Question: I'm making a little app which sorts websites by groups - where the groups appear as tabs in the tabbable navigator (twitter bootstrap). The premise is therefore, for a new tab to appear whenever you add a new group. This is what it looks like at the moment:

So the part where the new groups show up works perfectly (rendering them by using ng-repeat and going through all of the groups). However, when I click on them, the tabs don't show, i.e. nothing happenes. It worked when I had static tabs.
Here's the relevant html code:
'''
<div class="tabbable tabs-left">
<ul class="nav nav-tabs" id="myTab">
<li class="active"><a href="#home">All websites</a></li>
<li ng-repeat="group in listGroups()"><a href="#{{group.name}}">{{group.name}}</a></li>
<li><a href="#group" data-toggle="modal">+Add group</a></li>
</ul>
<div class="tab-content">
<div class="tab-pane active" id="home">
<table class="table">
<tr class="row">
<th align="center">URL</th>
<th align="center" colspan="2">Actions</th>
</tr>
<tr class="row" ng-repeat="item in listSites()">
<td><font color="{{item.color}}">{{item.url}}</font></td>
<td>Edit</td>
<td>Delete</td>
</tr>
</table>
</div>
<div class="tab-pane" id="Social">asdf</div>
<div class="tab-pane" ng-repeat="group in listGroups()" id="{{group.name}}">asdf</div>
</div>
<script>
$('#myTab a').click(function (e) {
e.preventDefault();
$(this).tab('show');
})
</script>
'''
And here's my controller code:
'''
app.factory('groups', function() {
var groups = [];
var groupsService = {};
groupsService.add = function(i_group) {
var group = {"name": i_group}
groups.push(group);
};
groupsService.list = function() {
return groups;
};
return groupsService;
});
function listCtrl($scope,sites, groups) {
$scope.listSites = sites.list;
$scope.listGroups = groups.list;
}
'''
To sum it up, the question is essentially - how do I link tabs that have been dynamically generated to their also dynamically generated content?
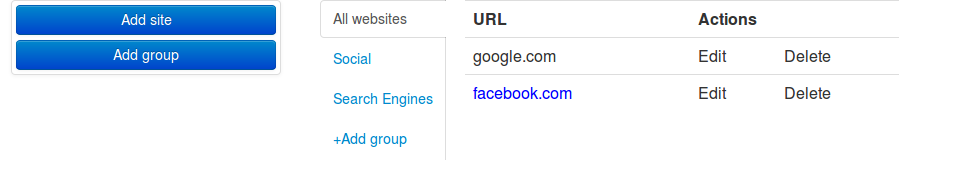
Answer: You are mixing jQuery code and Angular and that causes problems.
For one, the jQuery code binds to '<a>'s already existing when the script is executed; new ones (the ones that Angular creates that is) will not get the event handler. You would want something like:
'''
$("#myTab").on("click", "a", function(e) {
// same as your code
});
'''
But you are still mixing Angular/jQuery. And it will probably not work, or work funkilly, because '$scope.$apply()' doesn't get called. Better is to use 'ng-click' in your tabs and handle the event in the controller:
'''
<li ng-repeat="group in listGroups()">
<a ng-click="selectGroup(group)">{{group.name}}</a>
</li>
'''
(You will have to add the 'selectGroup()' method in the controller.)
---
Having said that, you'd better use an existing component library, e.g. Angular UI with Bootstrap, as commented by pkozlowski.opensource.